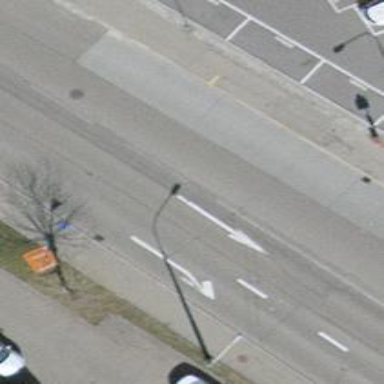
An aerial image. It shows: Trolleybus stop position for public transport.